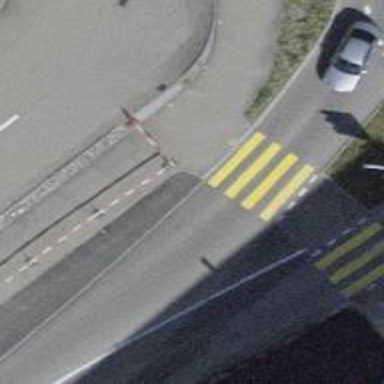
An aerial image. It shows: Marked crossing on footway with clear markings.